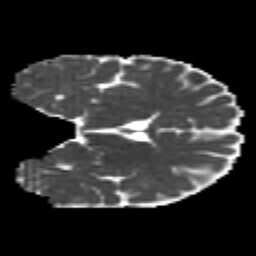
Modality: MD
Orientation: coronal
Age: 20
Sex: male
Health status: healthy
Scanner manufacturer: philips
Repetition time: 7.385 s
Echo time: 0.08599 s